Question: I am new to Firebase and Android. I have stored user authentication details (name, profile image other than email ID) in my Firebase account. I want to retrieve those data (such as names etc.,) to the other part of my app. How can I retrieve my realtime database child values?

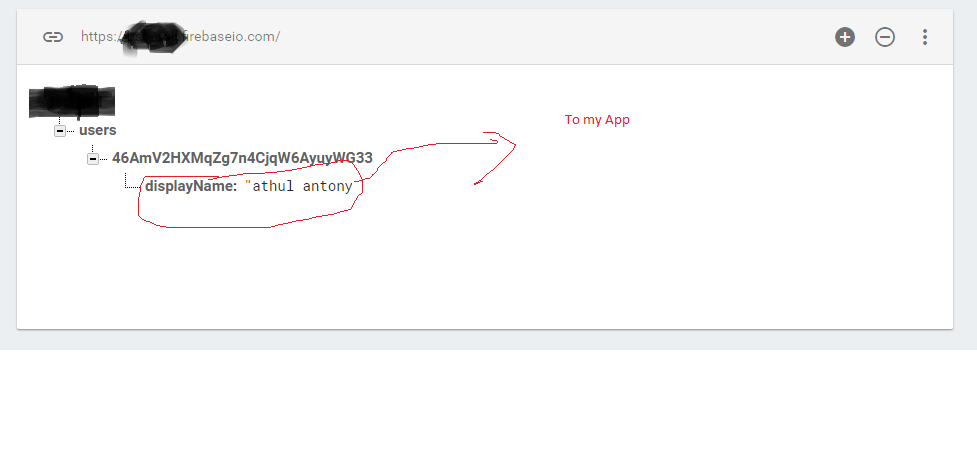
Answer: '''
final FirebaseDatabase database = FirebaseDatabase.getInstance();
DatabaseReference ref = database.getReference("userID").child("displayName");
// Attach a listener to read the data at our posts reference
ref.addValueEventListener(new ValueEventListener() {
@Override
public void onDataChange(DataSnapshot dataSnapshot) {
String displayName = dataSnapshot.getValue().toString();
System.out.println(displayName );
}
'''
For more:
<URL>